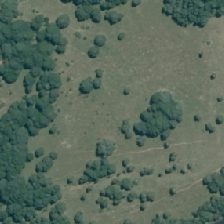
Land cover: low_producing_grassland